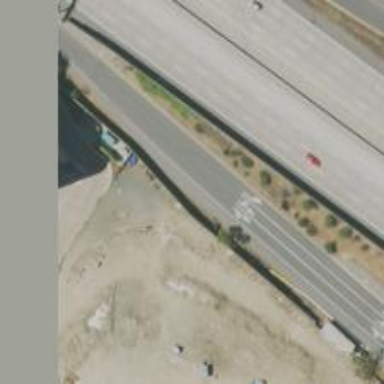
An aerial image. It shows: Asphalt motorway link.